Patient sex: F
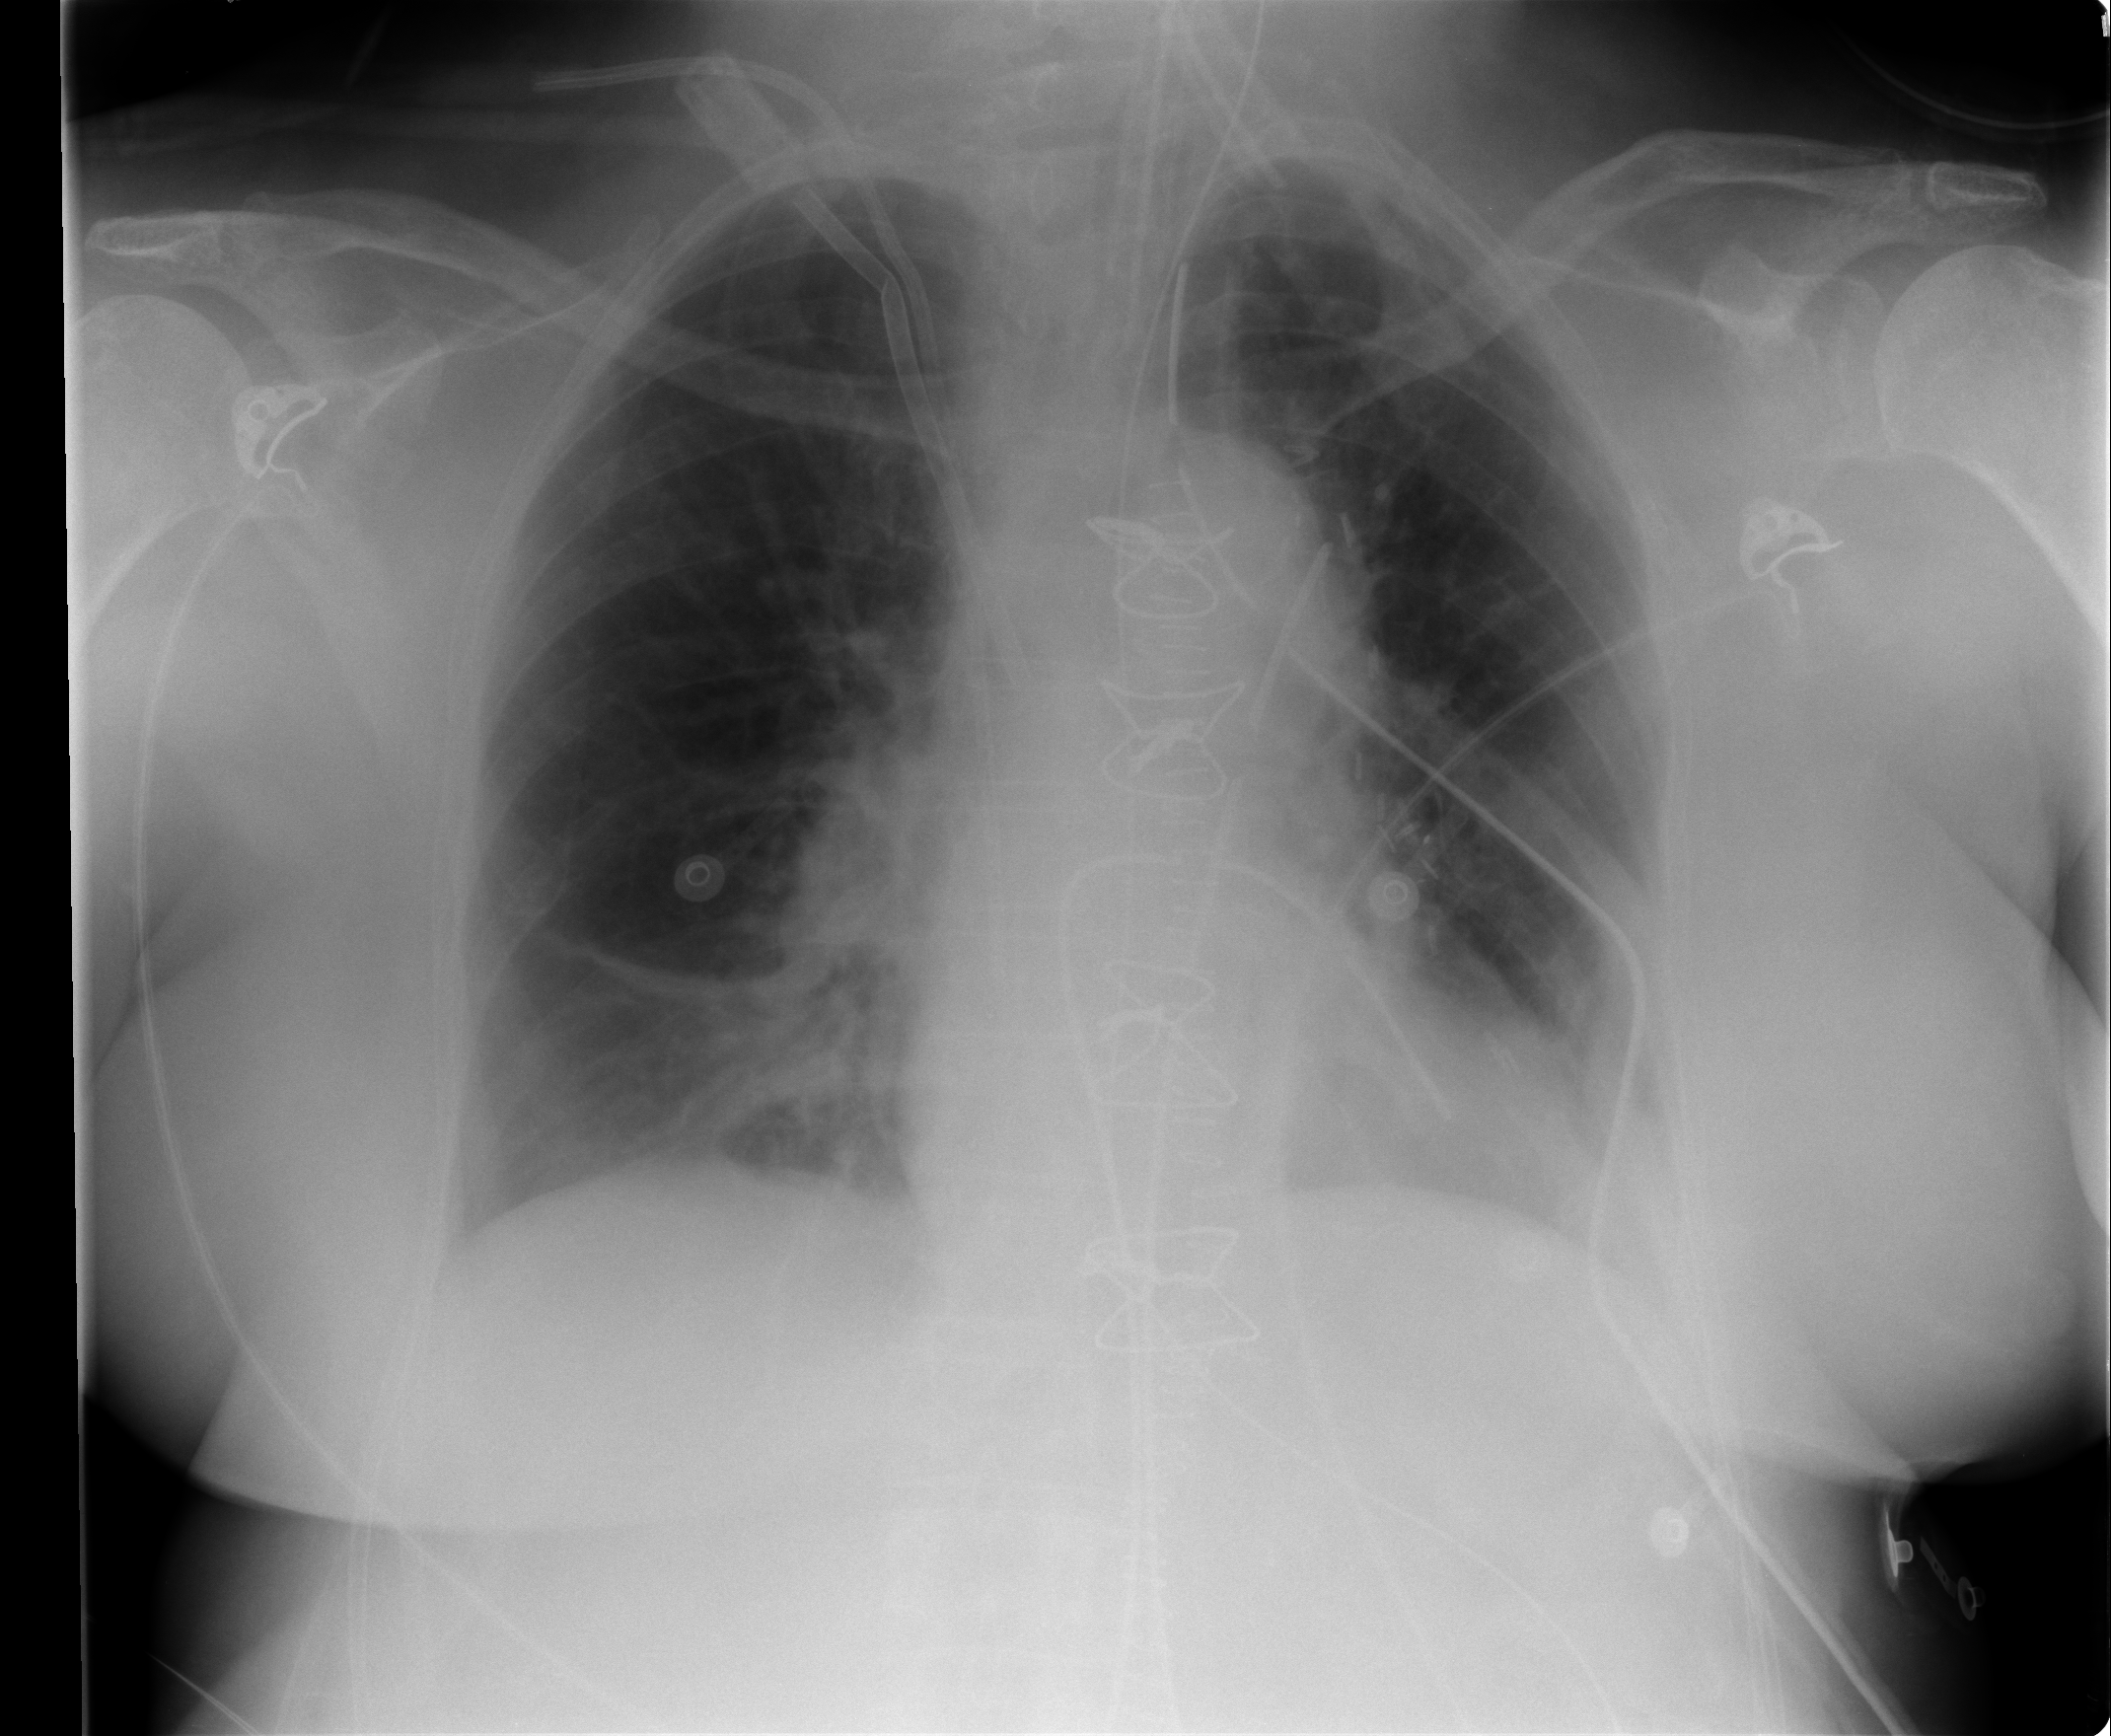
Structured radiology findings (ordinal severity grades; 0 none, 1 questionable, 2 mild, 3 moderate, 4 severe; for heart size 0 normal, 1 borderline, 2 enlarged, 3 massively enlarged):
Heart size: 0
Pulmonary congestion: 2
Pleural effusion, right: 2
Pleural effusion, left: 2
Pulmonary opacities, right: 2
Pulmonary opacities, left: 2
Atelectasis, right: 2
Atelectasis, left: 2